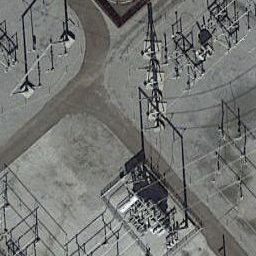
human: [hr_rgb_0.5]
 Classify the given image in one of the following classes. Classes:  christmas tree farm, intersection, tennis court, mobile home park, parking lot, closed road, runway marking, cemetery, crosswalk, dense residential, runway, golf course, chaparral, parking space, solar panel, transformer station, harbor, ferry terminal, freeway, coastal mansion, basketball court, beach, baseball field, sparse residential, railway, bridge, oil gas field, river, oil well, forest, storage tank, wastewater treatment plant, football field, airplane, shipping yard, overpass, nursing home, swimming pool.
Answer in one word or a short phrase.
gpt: transformer station